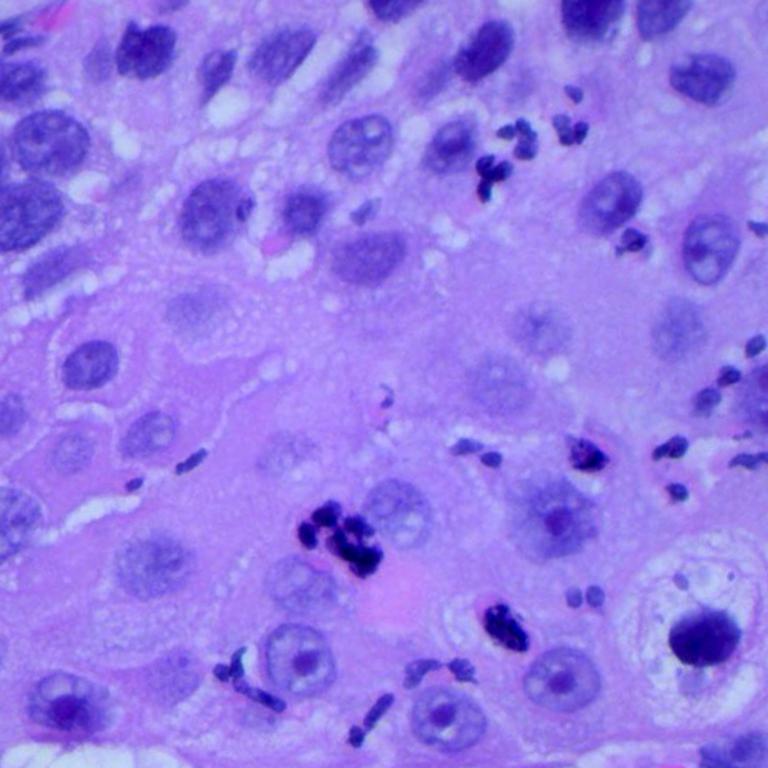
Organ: lung
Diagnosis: squamous carcinomas